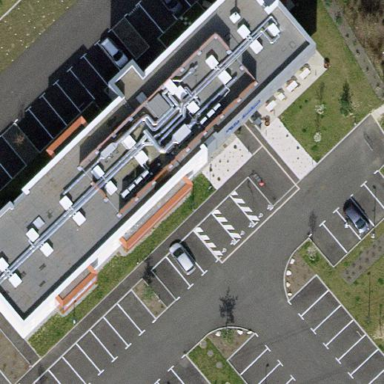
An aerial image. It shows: Hotel building.